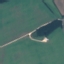
Label: AnnualCrop